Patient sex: F
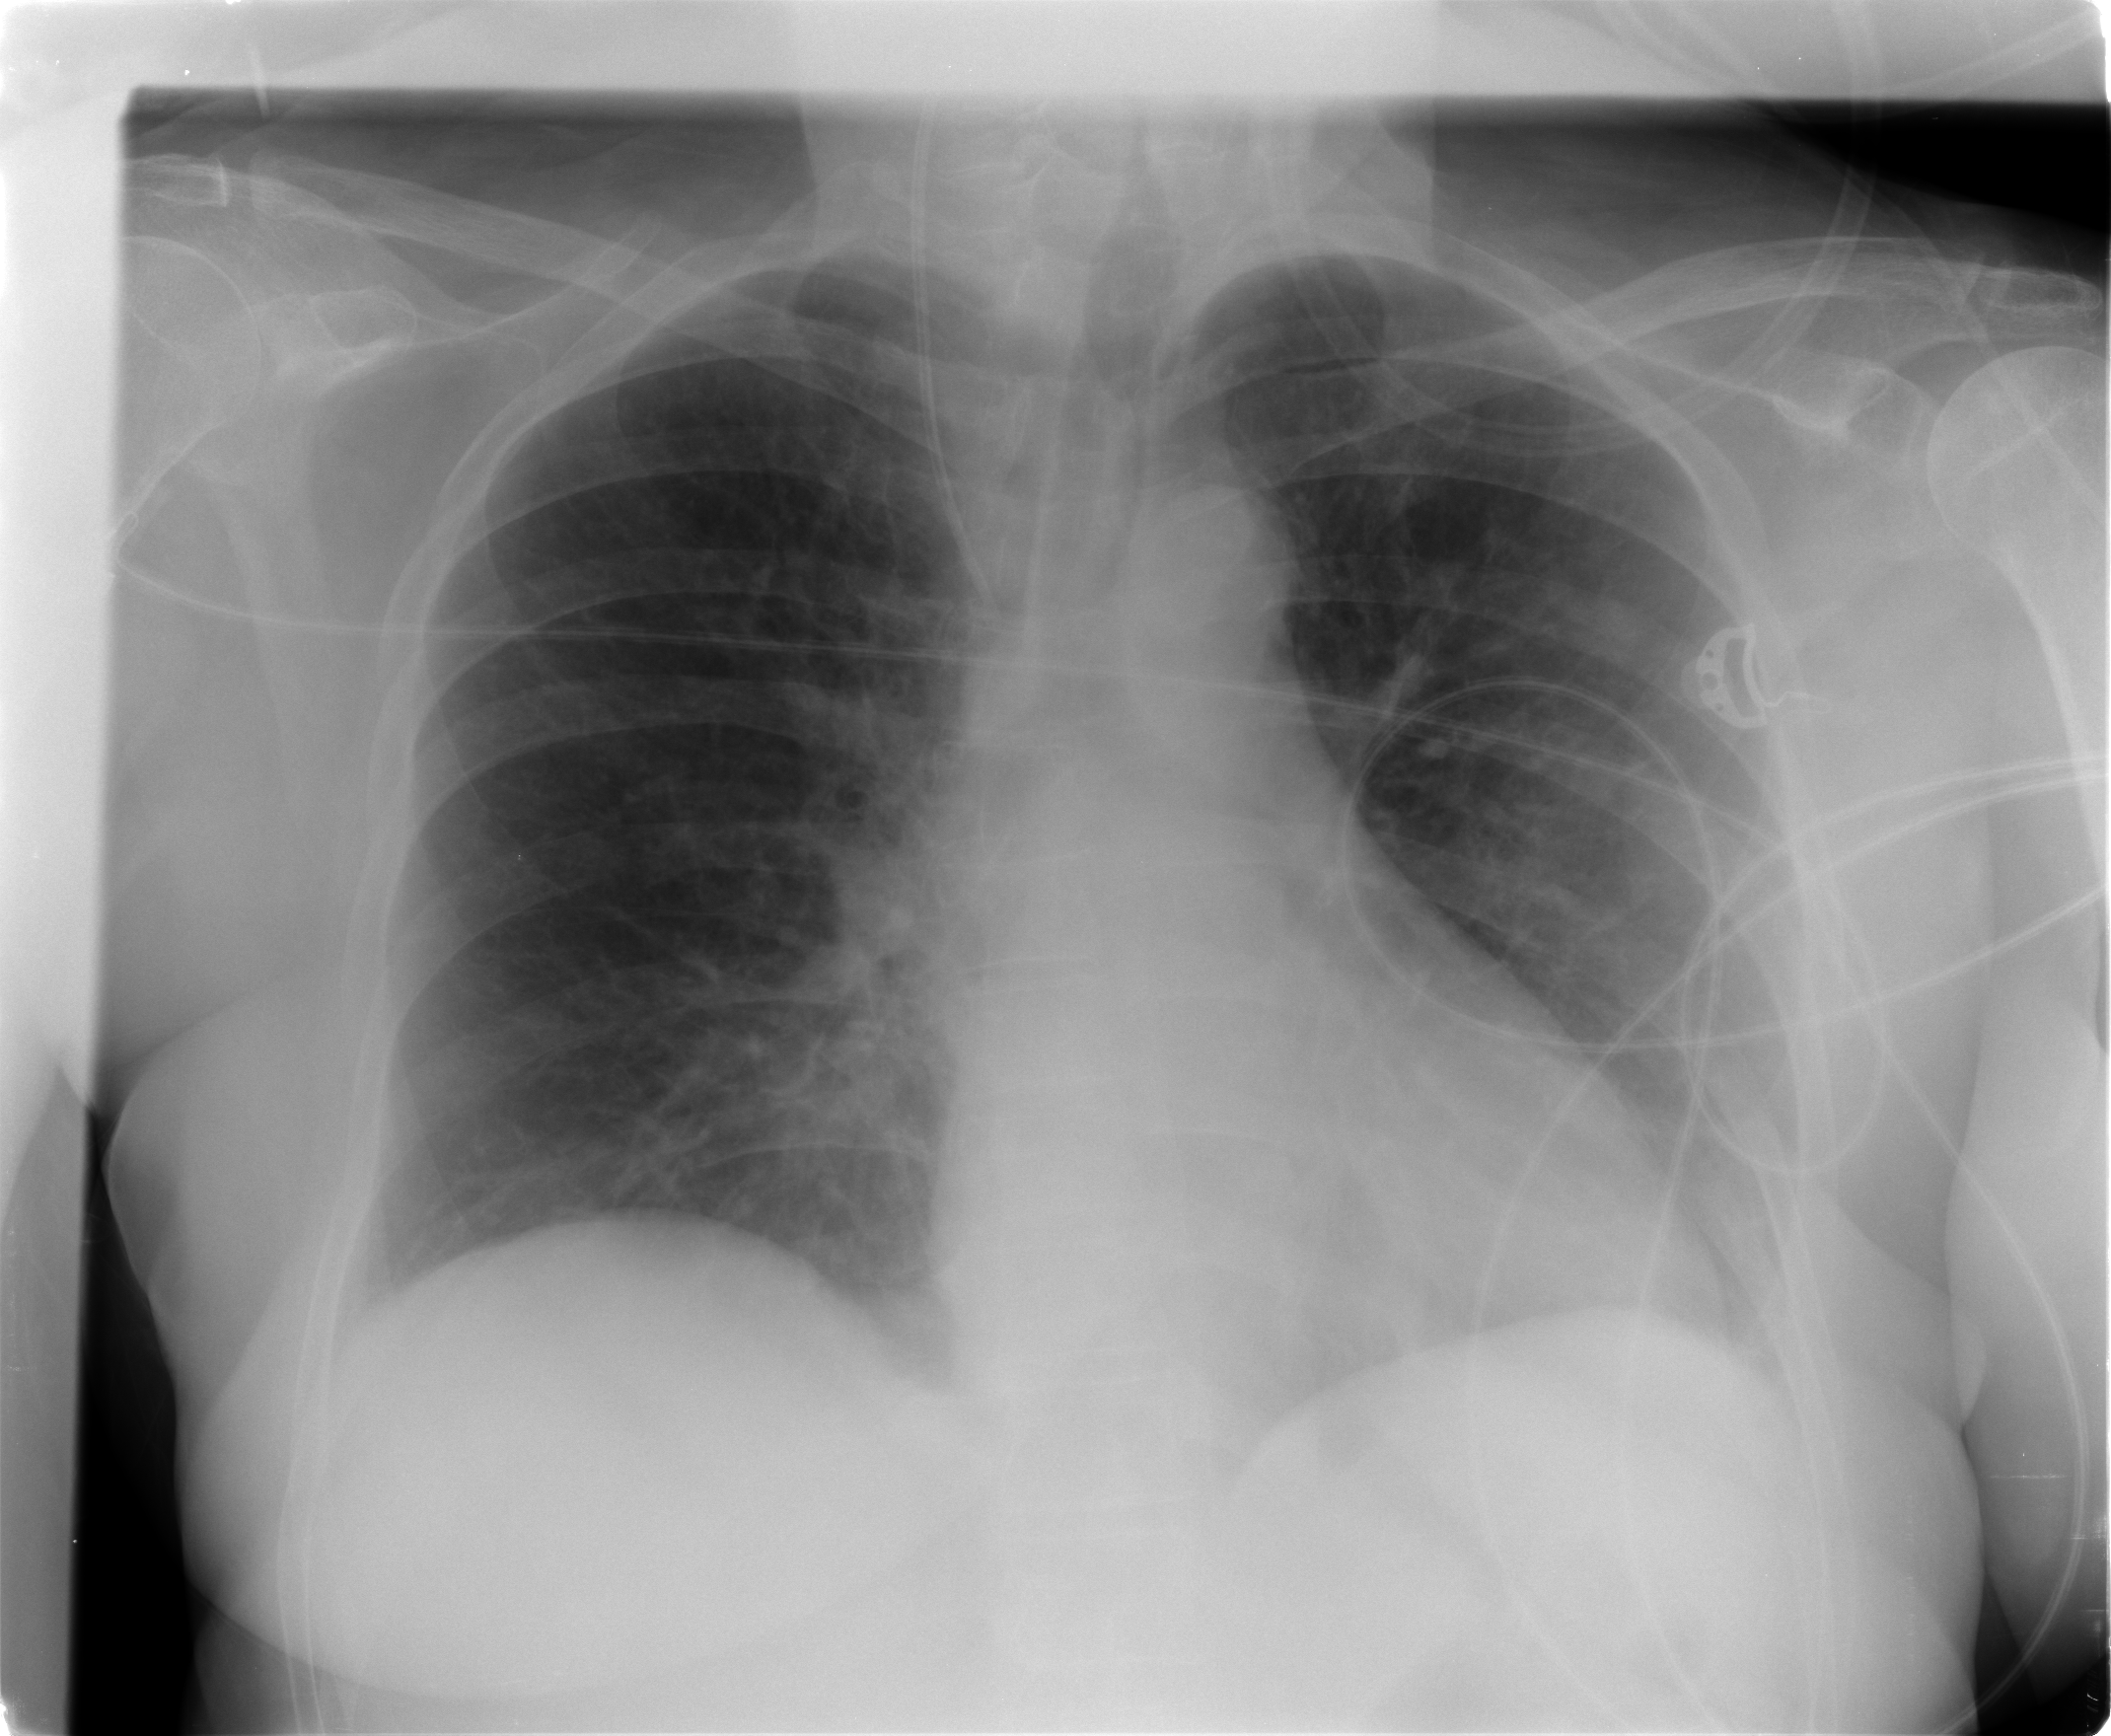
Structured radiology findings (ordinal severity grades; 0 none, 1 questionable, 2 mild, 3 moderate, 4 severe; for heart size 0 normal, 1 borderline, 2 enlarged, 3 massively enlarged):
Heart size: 1
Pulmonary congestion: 0
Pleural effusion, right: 0
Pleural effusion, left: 2
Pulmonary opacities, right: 0
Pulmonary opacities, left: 0
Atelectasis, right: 0
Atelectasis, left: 0